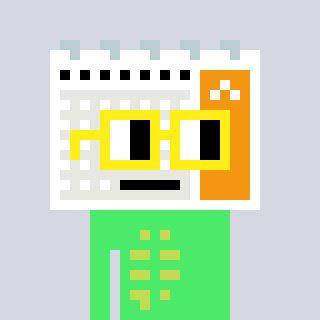
a pixel art character with square yellow glasses, a calendar-shaped head and a teal-colored body on a cool background